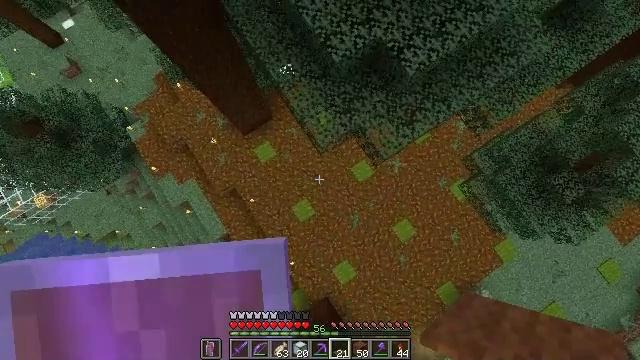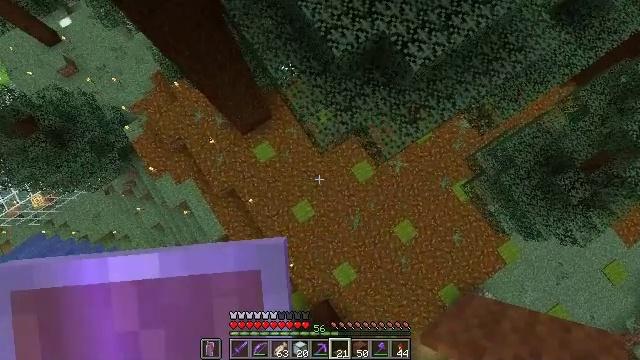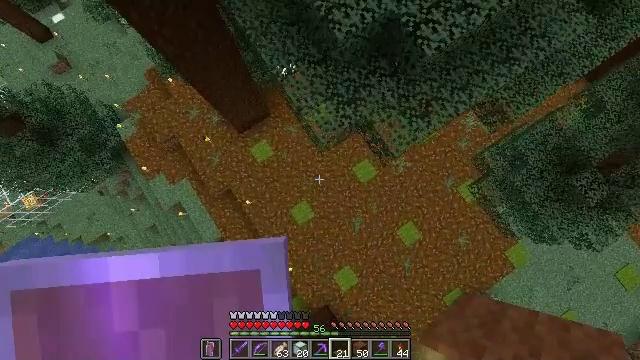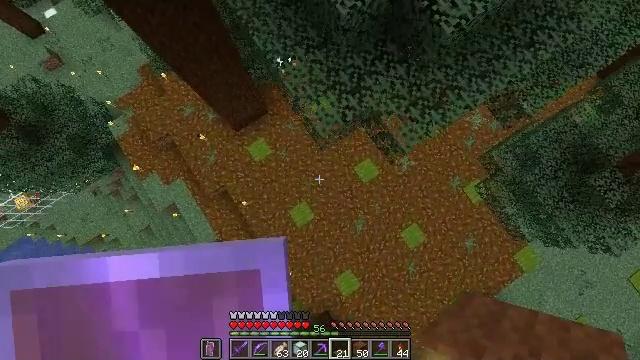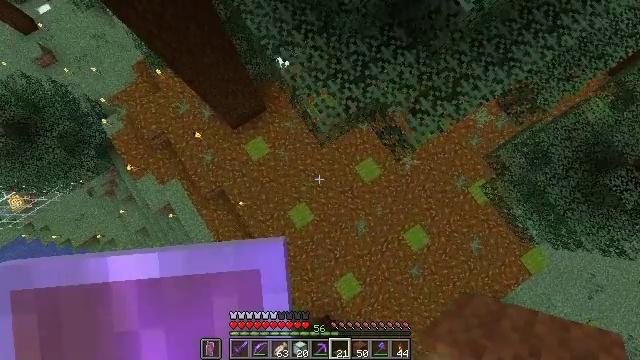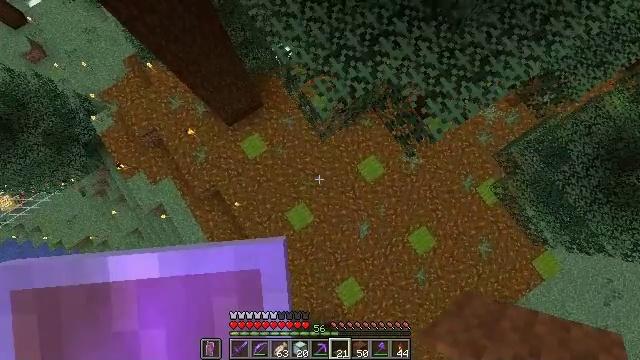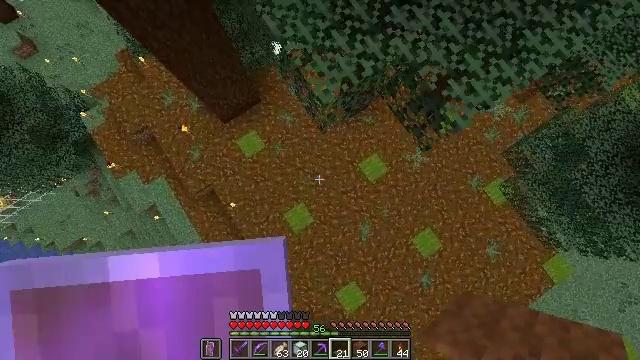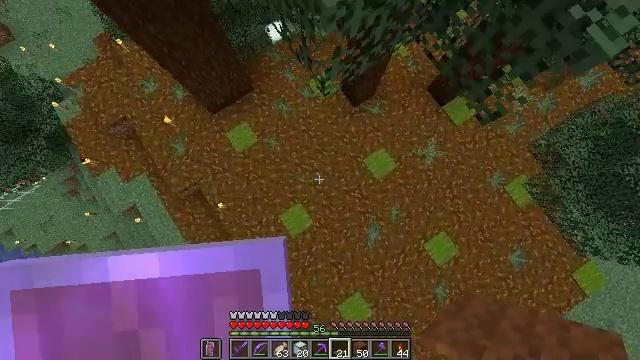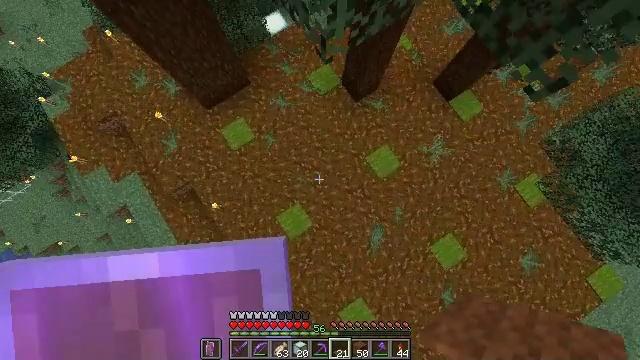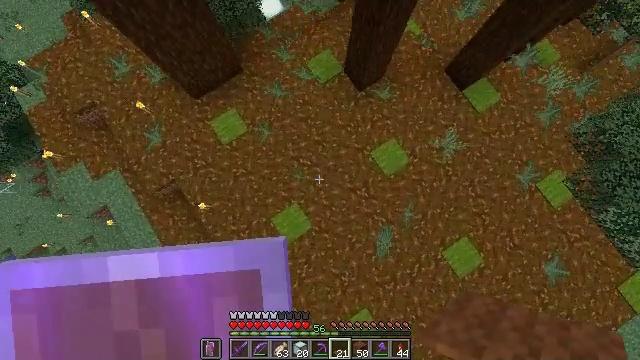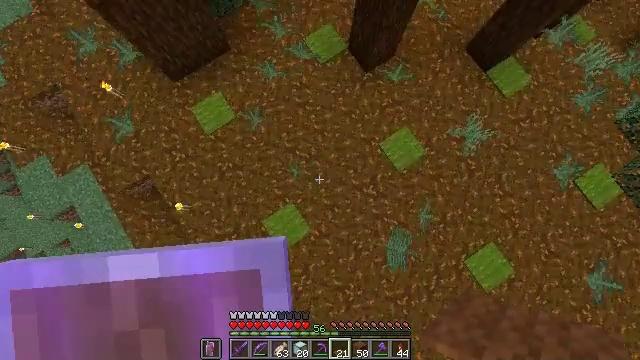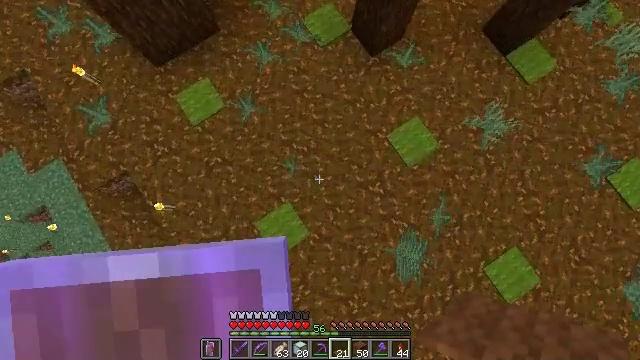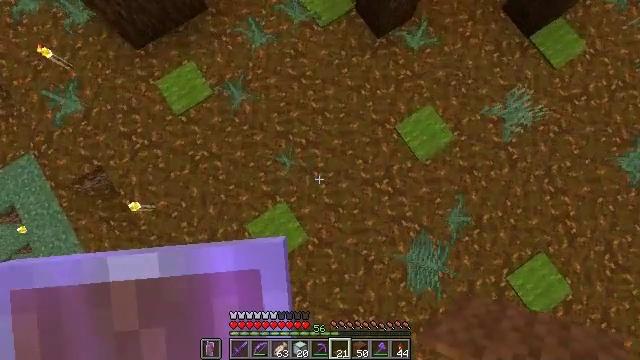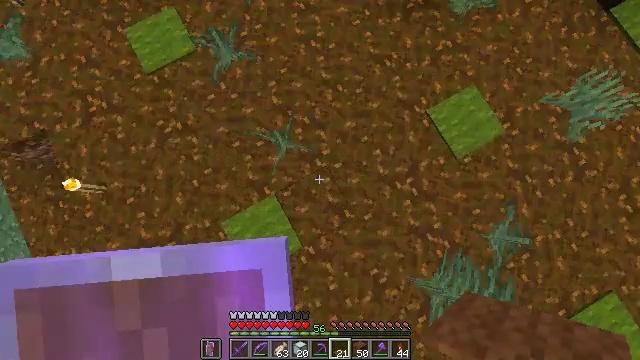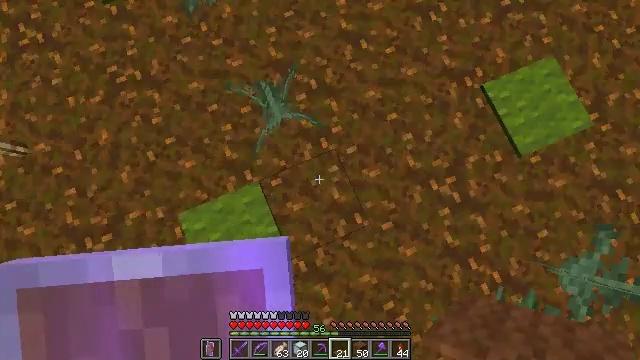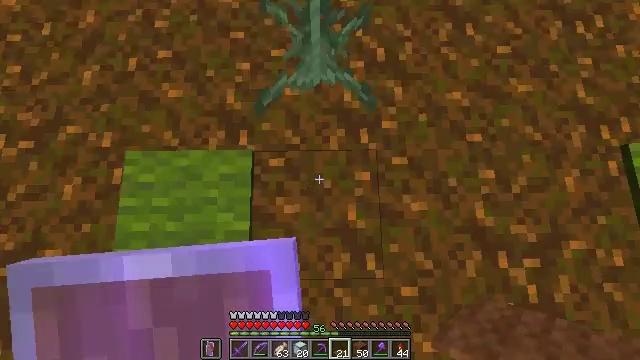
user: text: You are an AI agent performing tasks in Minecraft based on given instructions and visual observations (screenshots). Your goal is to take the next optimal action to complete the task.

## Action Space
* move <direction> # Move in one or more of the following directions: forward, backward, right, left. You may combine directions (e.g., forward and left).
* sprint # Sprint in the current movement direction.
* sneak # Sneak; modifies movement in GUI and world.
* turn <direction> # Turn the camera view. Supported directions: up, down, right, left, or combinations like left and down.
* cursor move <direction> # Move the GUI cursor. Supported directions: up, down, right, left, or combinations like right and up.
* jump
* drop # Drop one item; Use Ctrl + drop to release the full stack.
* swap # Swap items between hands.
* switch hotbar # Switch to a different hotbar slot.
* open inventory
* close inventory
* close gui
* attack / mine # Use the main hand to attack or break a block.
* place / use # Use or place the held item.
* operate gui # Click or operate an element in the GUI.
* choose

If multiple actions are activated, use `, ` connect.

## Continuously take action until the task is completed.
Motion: motion action
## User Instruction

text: Mine the green carpet.
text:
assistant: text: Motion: no_op
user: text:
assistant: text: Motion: no_op
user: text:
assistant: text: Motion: no_op
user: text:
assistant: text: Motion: no_op
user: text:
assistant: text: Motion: no_op
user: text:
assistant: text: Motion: no_op
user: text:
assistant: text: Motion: no_op
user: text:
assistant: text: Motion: no_op
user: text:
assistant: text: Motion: no_op
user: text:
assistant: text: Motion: no_op
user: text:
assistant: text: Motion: no_op
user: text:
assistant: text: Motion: no_op
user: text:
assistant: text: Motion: turn left
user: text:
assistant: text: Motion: turn left
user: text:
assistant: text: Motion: turn left and up
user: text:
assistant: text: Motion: turn left and up
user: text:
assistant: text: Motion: turn left and up
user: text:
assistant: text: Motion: turn left and up
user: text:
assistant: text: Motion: turn left and up
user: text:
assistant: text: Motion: turn left
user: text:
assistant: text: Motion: no_op
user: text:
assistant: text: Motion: no_op
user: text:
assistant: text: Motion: no_op
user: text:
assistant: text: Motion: no_op
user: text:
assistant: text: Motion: no_op
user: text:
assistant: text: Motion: no_op
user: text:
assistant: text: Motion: no_op
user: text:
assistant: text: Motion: no_op
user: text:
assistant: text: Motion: no_op
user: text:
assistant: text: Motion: attack / mine